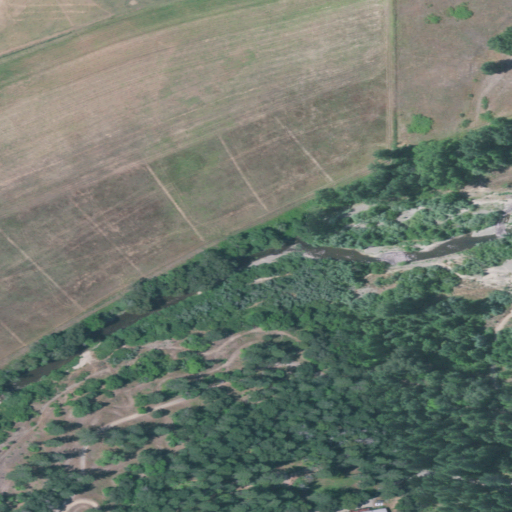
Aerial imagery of valley in Oregon named Evans Valley containing pasture, evergreen forest, shrub, woody wetlands, mixed forest, open development, low intensity development, and herbaceous wetlands